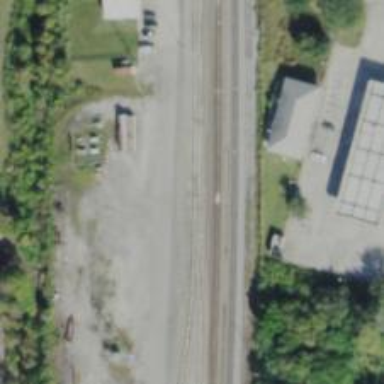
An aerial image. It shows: Railway siding for service.